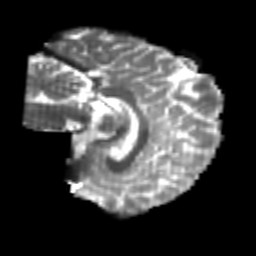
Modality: T2w
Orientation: sagittal
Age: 23
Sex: female
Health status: healthy
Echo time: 0.074 s